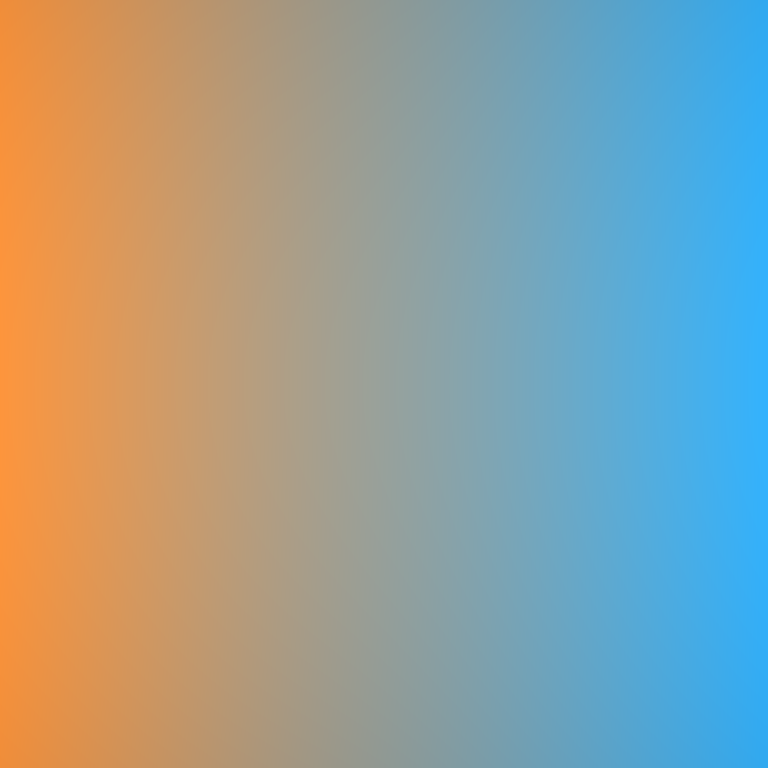
Abstract light effect, smooth gradient from warm orange to cool blue, calm atmosphere, soft glow, no room, no furniture, no objects.